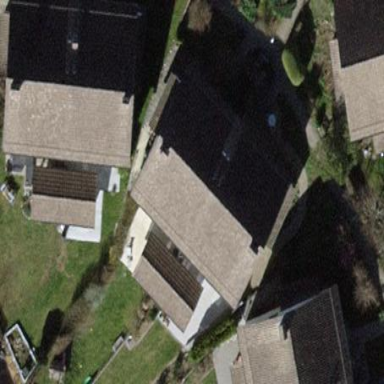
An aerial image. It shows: Semidetached house with gabled roof.